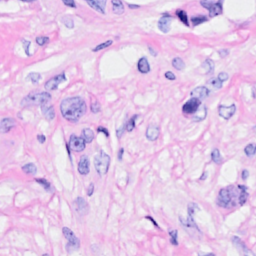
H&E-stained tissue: Breast